Question: How can I add jars to the "Utility JARs" folder in websphere. If the required jar is already contained within the lib dir of a war which is contained in the ear, is the jar still required in the "Utility JARs" folder ?

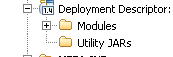
Answer: Utility Jars typically contain classes that are used by multiple modules in an EAR. It does not make sense to keep multiple copies of those classes. For e.g. you have a Servlet and an EJB in an EAR using a shared Class. This shared class can be kept in a JAR (and placed as a utility Jar to the EAR).
Now it becomes available to both the servlet and EJB which are present in the EAR,
Utility jars are applicable to both a WAS based Java EE application and also a WPS based integration/bpel centric applications. I am guessing it is a WAS based Java EE application.
Refer to:
<URL>
This is very old but the concept hasn't really changed all these years.
To specifically answer your question, if there is only WAR file in your EAR then there is no advantage of using the Utility JAR.
If you have multiple WARs in an EAR sharing classes, those shared classes are good candidates for a utility Jar
Hope this helps
Manglu